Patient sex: F
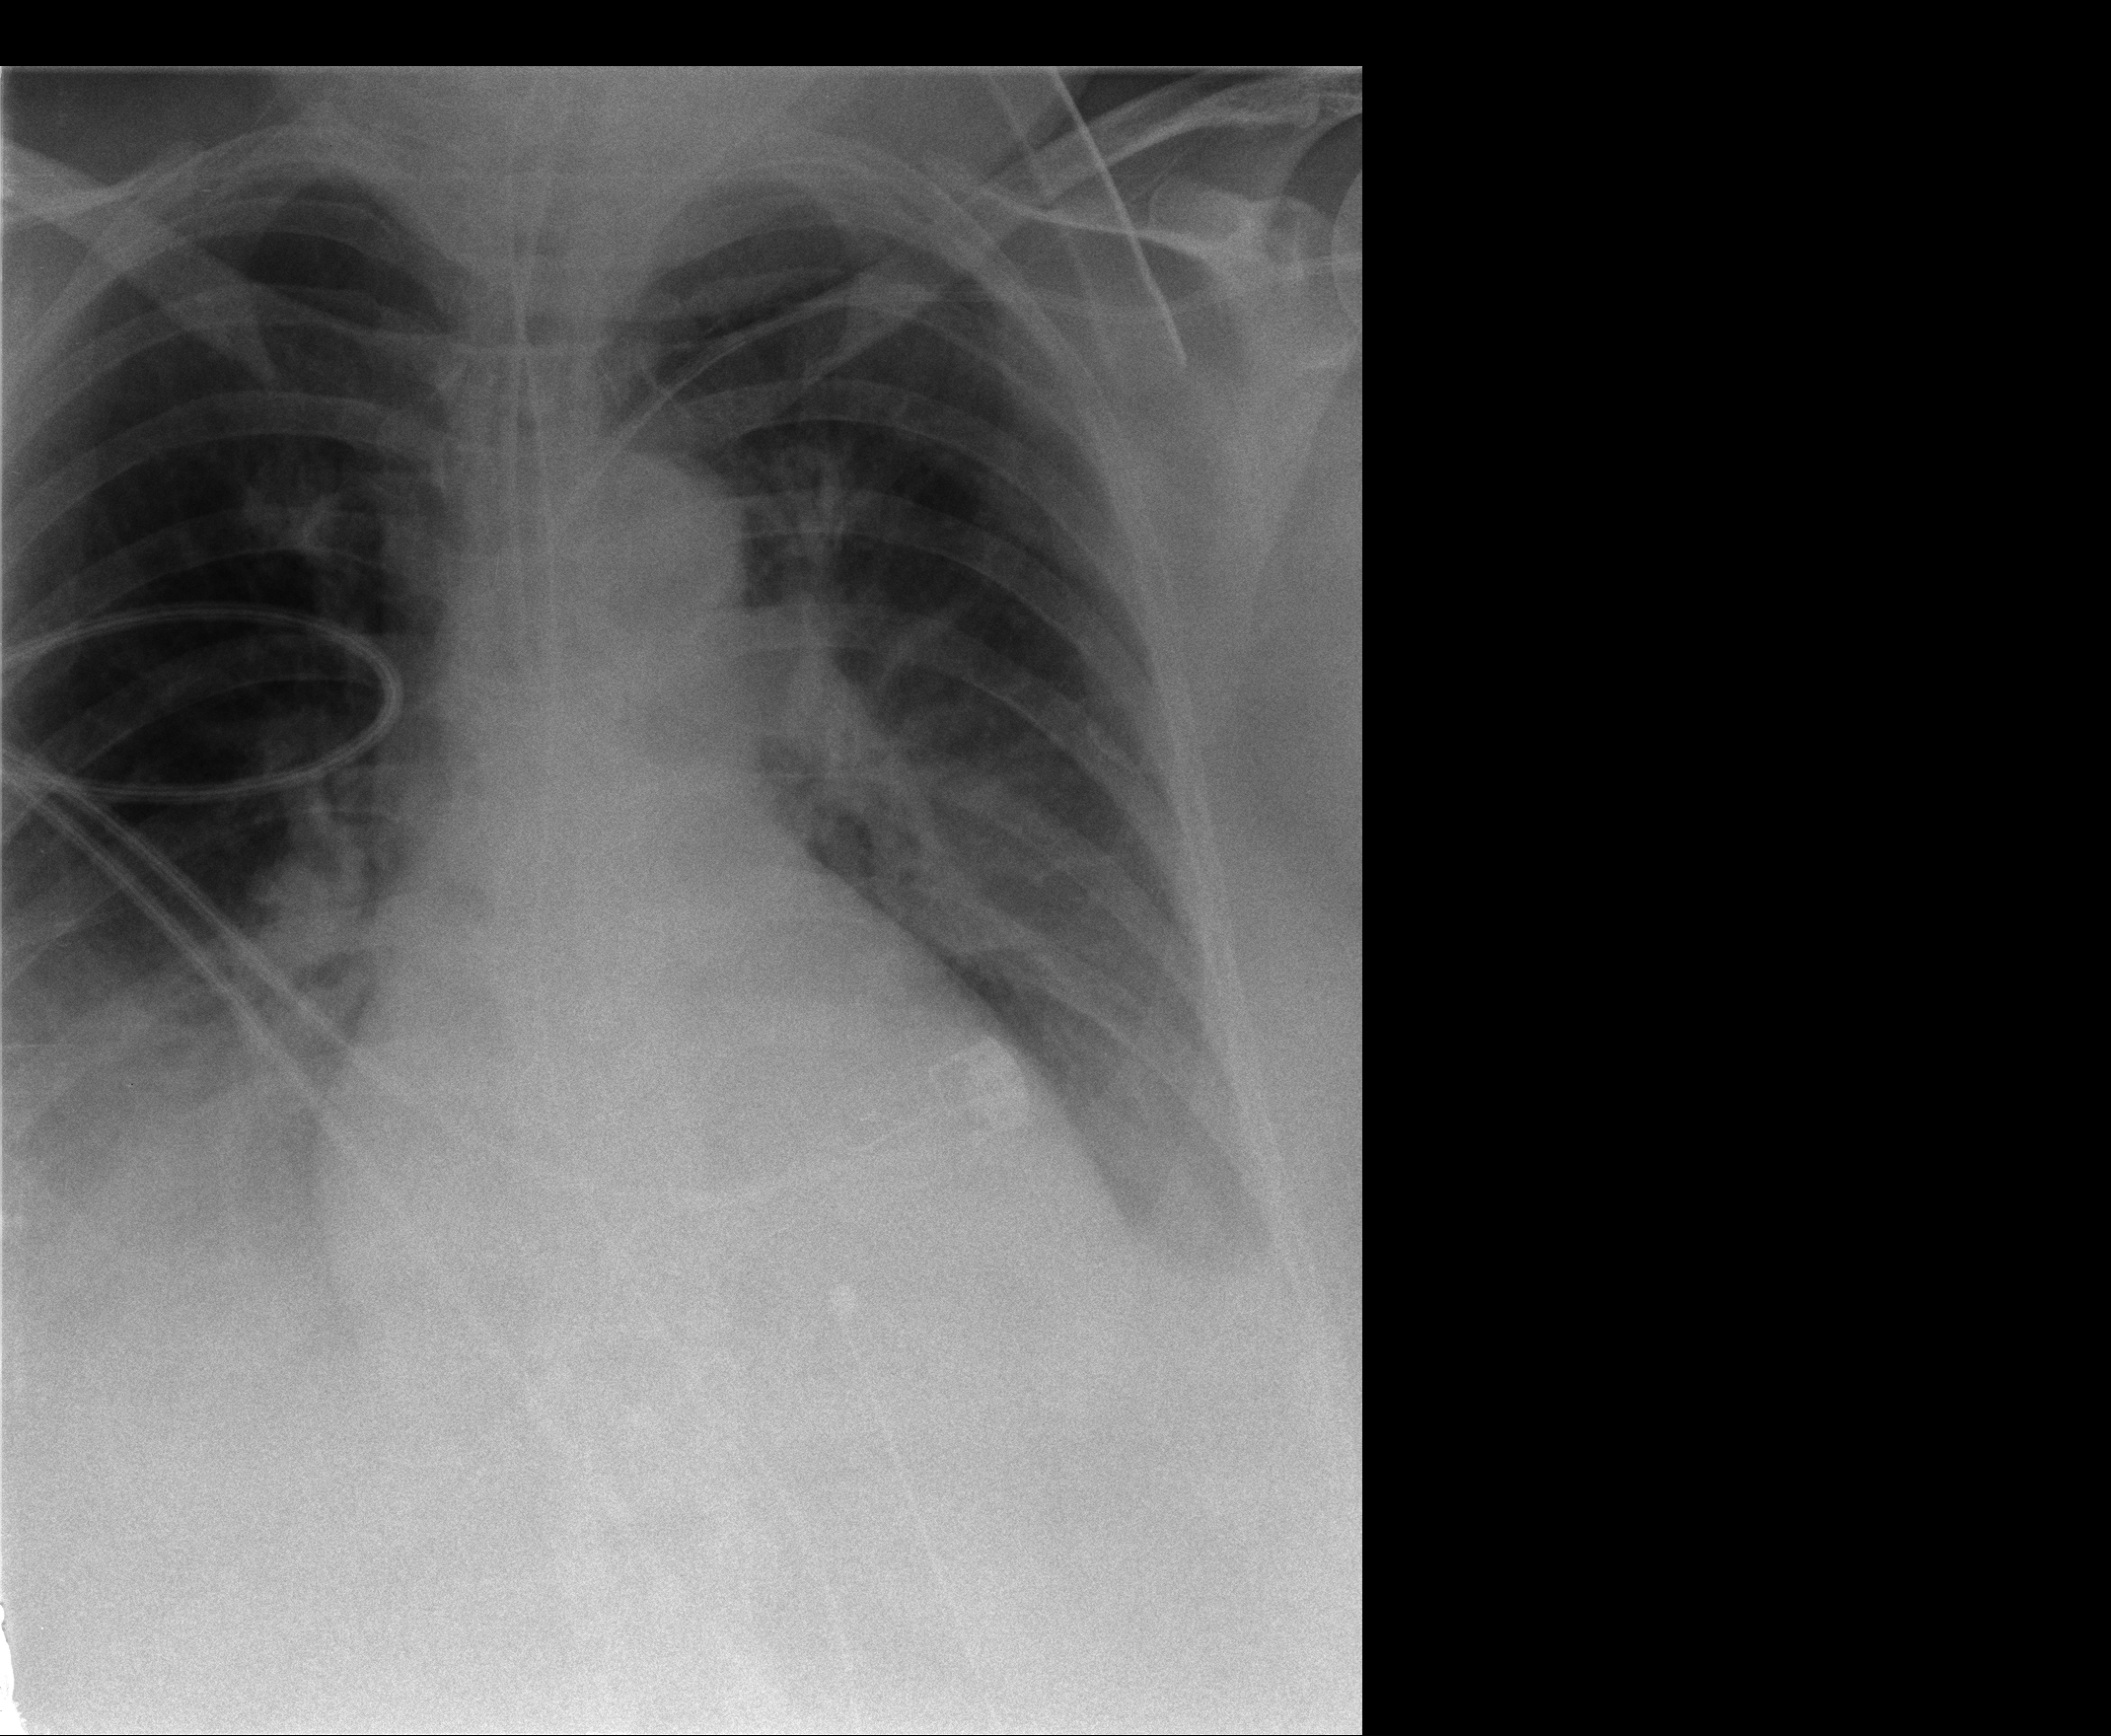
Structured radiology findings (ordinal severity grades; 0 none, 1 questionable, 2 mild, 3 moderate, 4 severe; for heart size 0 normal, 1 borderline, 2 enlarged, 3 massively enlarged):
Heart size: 0
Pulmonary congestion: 1
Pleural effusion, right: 3
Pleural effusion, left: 2
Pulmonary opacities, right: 0
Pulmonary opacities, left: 0
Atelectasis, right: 3
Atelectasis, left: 2